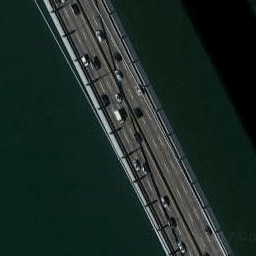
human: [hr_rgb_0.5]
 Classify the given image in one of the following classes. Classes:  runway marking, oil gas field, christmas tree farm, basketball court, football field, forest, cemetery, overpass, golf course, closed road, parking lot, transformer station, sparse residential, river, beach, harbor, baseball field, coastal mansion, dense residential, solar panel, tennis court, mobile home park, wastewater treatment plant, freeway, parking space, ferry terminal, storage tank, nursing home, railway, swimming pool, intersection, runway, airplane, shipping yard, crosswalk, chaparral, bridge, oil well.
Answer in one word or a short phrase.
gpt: bridge